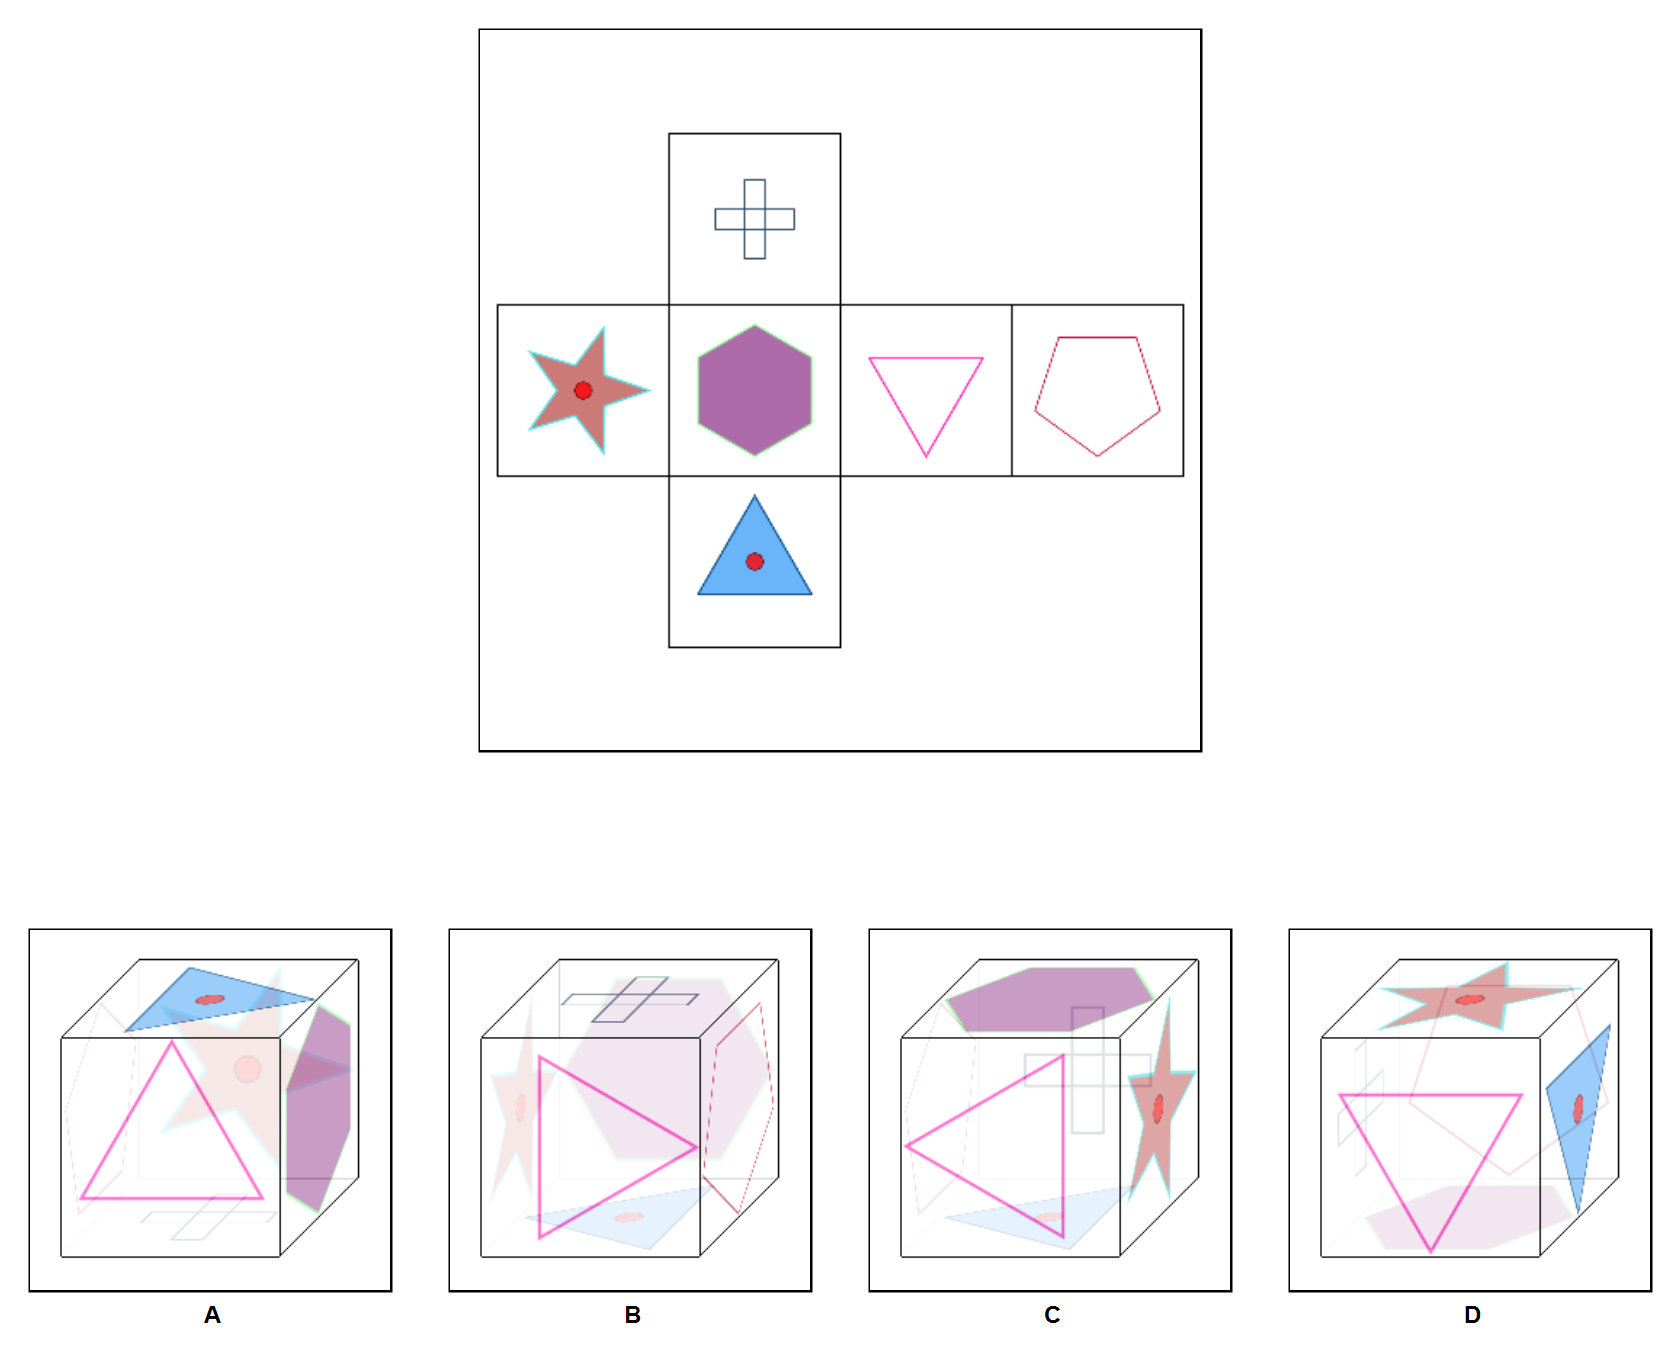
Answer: A